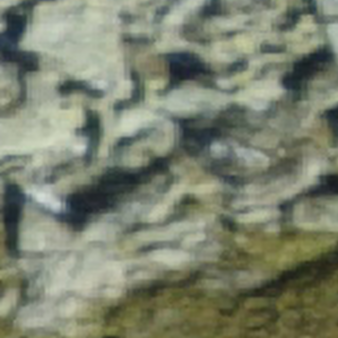
Label: other